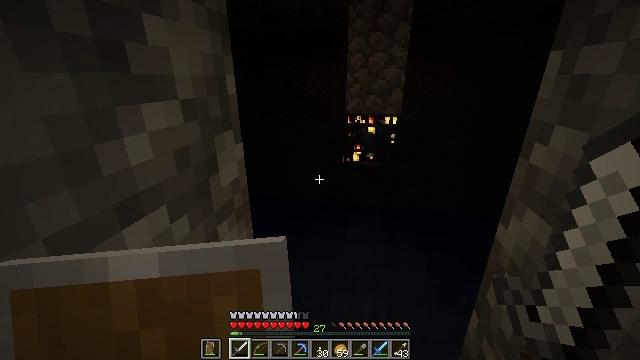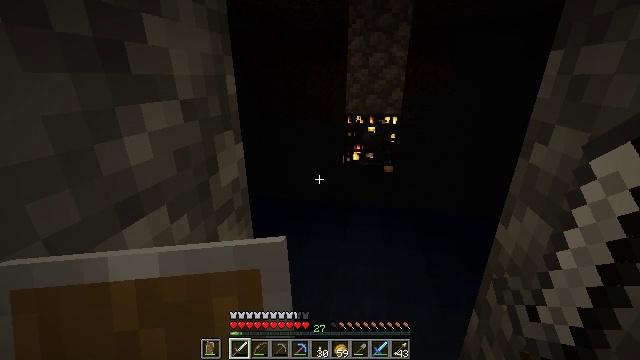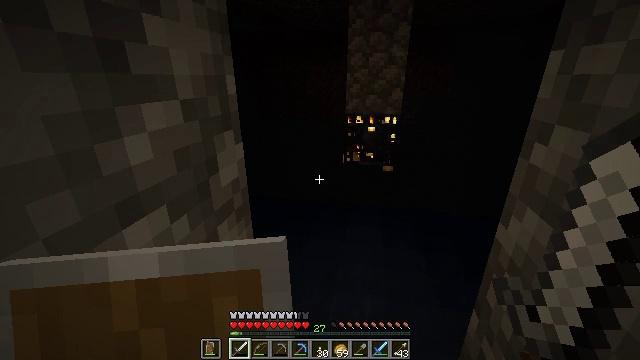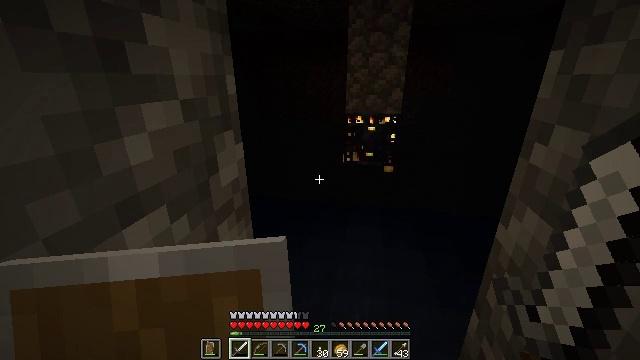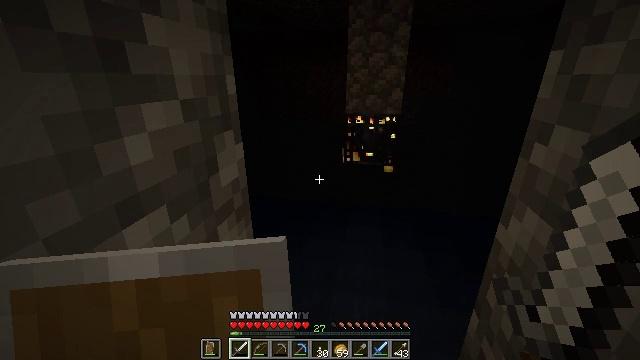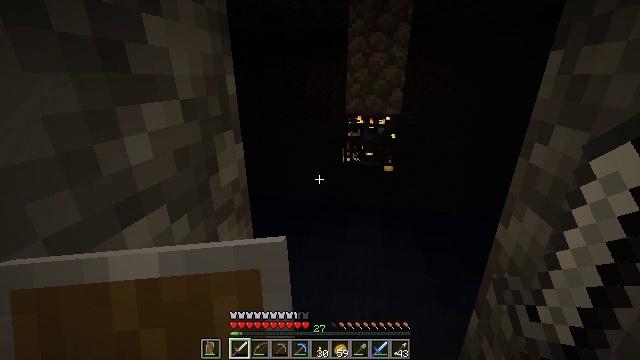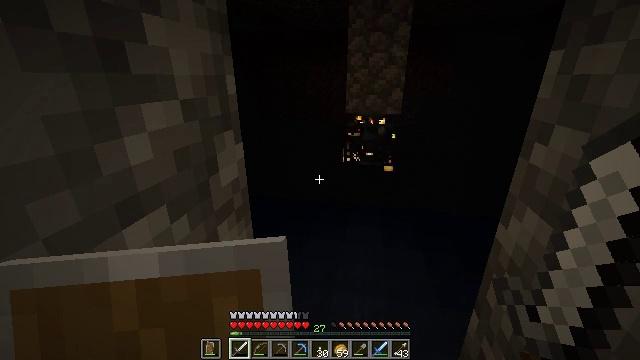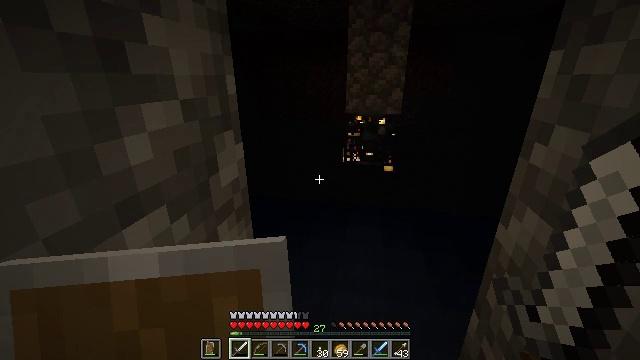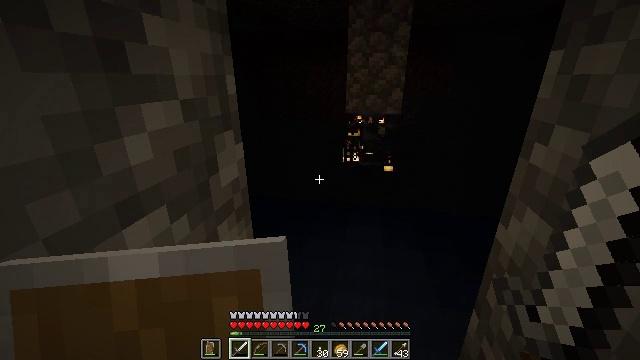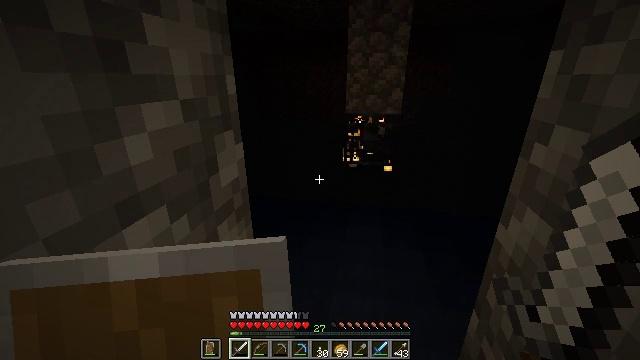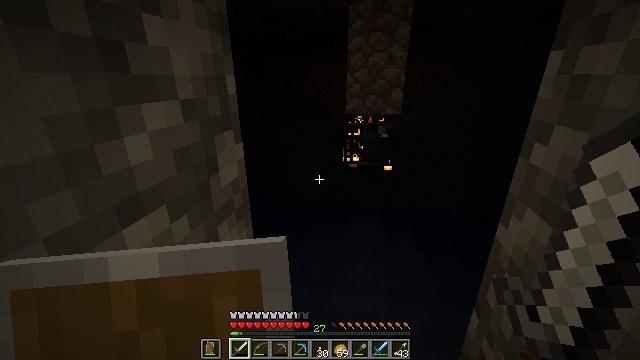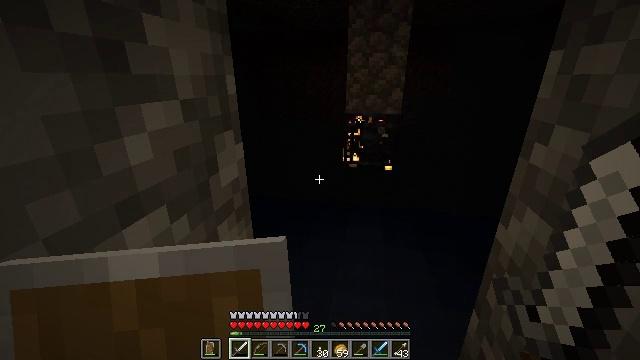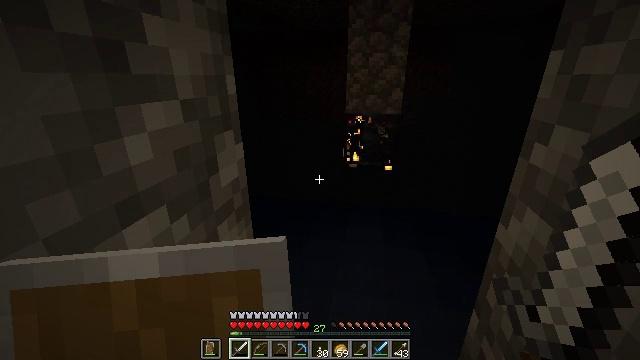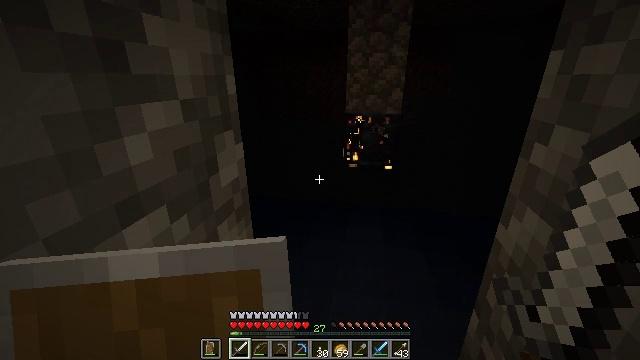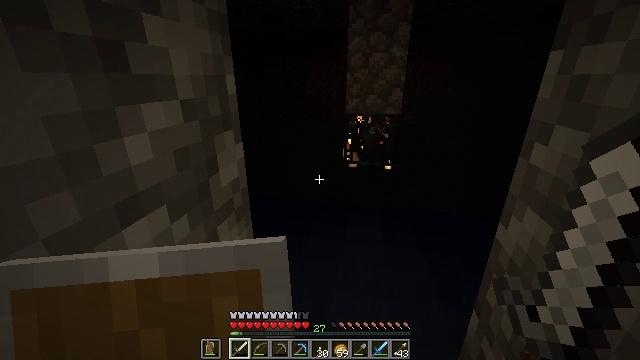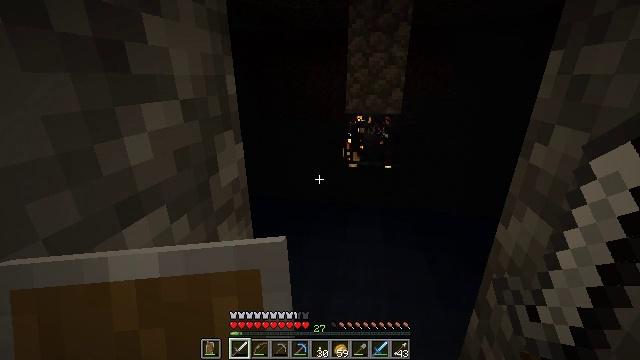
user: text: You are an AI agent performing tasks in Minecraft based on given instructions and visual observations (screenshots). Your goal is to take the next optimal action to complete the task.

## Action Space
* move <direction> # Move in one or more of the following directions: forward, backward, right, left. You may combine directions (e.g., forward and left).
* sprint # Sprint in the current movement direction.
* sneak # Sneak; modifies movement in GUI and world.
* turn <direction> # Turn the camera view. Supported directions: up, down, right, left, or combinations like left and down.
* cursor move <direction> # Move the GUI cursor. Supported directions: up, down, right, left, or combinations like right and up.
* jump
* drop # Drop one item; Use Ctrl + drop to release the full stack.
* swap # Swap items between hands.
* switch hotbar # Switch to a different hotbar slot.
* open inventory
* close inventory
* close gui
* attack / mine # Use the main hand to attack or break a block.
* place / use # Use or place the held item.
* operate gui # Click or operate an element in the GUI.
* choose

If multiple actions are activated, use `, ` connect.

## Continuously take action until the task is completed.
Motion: motion action
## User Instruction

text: Drop an iron sword.
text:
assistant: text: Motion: no_op
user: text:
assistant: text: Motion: no_op
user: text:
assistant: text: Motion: no_op
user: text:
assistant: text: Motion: no_op
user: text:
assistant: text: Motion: no_op
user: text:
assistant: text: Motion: no_op
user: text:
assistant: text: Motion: no_op
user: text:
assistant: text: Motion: no_op
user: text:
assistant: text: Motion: no_op
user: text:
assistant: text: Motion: no_op
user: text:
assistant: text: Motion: no_op
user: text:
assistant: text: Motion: no_op
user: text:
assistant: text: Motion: no_op
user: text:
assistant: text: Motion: no_op
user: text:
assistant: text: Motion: no_op
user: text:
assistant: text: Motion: no_op
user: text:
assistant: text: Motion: no_op
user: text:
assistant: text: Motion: no_op
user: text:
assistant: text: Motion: no_op
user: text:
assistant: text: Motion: no_op
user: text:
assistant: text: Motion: no_op
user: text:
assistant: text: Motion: no_op
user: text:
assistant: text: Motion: no_op
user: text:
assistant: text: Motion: no_op
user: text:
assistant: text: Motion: no_op
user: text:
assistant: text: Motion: no_op
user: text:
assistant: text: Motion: no_op
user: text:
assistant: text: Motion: no_op
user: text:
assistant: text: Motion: no_op
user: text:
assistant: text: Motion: no_op